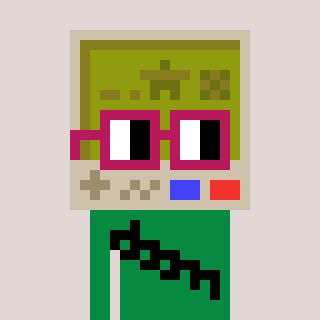
a pixel art character with square dark red glasses, a gameboy-shaped head and a green-colored body on a warm background